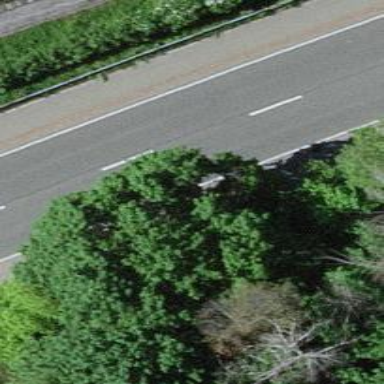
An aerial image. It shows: Asphalt cycleway.